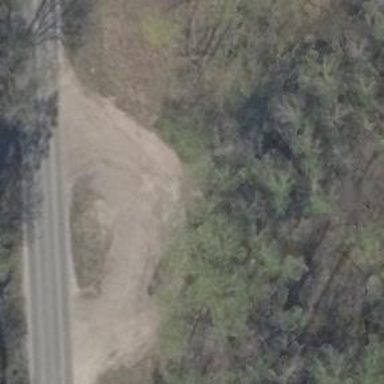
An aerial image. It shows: Compacted service road.